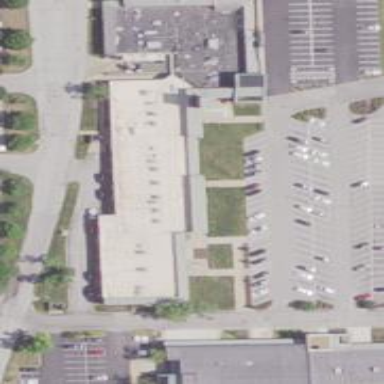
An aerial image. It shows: Veterinary facility.